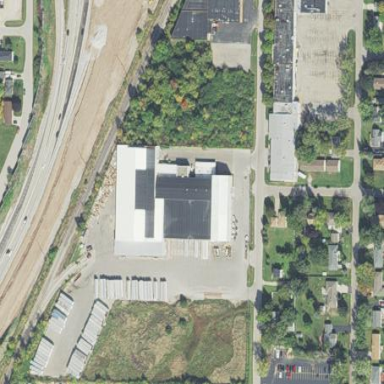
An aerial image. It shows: Industrial building housing recycling center.